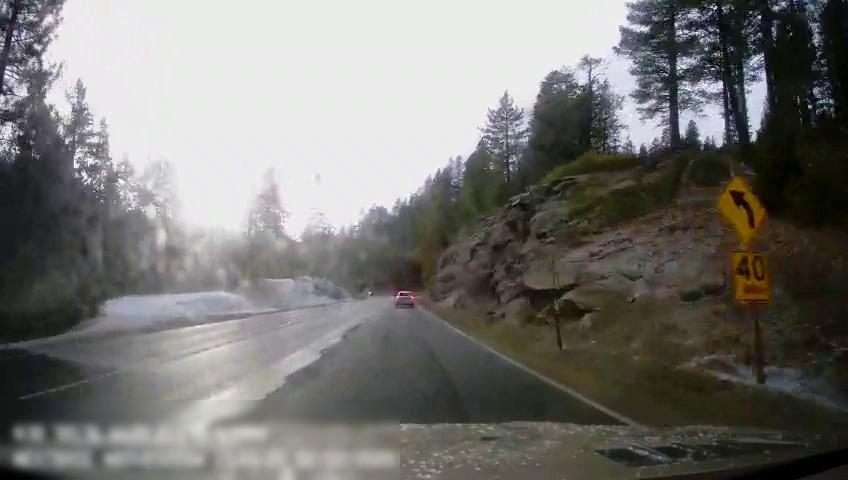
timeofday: Day
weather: Sunny
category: Drivable Space
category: Vehicles | SUV
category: Lanes | Alternate Lane
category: Lanes | Opposite Lane
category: Traffic | Signs
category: Traffic | Signs